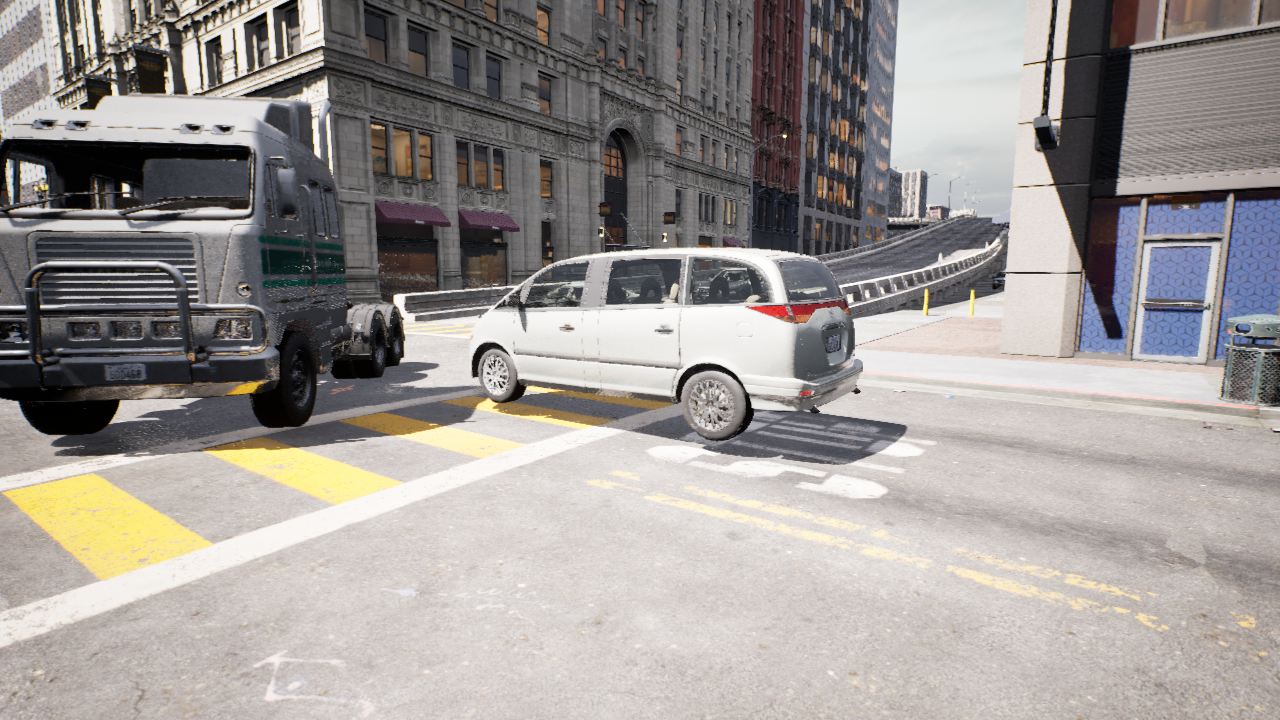
Venue: residential
Lighting: clear day
Vehicle rig: minivan